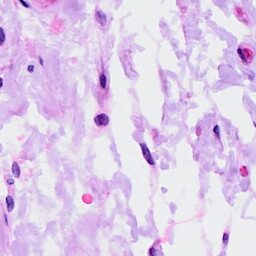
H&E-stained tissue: Ovarian